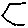
Label: hexagon